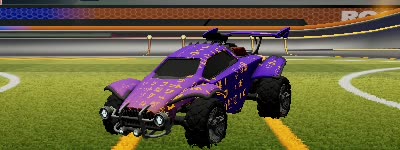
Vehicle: octane